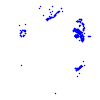
Particle: kaon